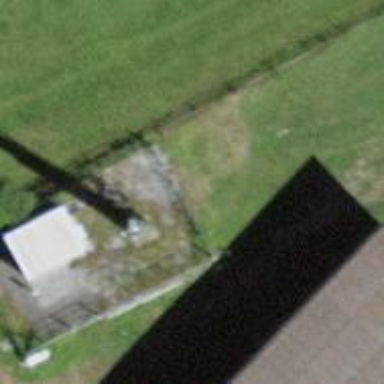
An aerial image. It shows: Mast tower used for communication.